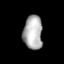
Tissue: lung
Cell type: Endothelial cells
Senescence score: 0.6011
Nuclear area (px): 631
Mean DAPI intensity: 176.374